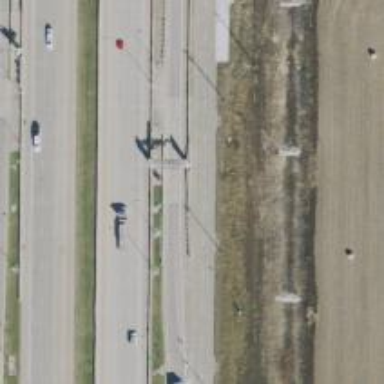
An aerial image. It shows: Toll gantry on the road.